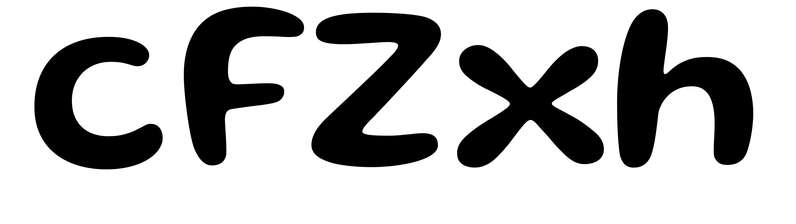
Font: Gluten_Medium